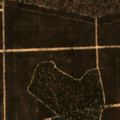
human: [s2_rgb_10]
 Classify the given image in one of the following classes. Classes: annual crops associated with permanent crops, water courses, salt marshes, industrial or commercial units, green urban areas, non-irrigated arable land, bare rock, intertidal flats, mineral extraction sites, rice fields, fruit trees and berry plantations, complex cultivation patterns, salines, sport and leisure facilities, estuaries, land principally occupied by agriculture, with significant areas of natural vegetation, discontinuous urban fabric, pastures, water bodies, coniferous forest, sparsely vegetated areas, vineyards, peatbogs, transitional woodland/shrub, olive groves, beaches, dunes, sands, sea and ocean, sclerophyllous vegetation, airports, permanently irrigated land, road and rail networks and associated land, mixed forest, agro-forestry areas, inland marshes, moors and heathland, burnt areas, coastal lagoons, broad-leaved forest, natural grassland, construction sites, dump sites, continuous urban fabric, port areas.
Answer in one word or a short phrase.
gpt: agro-forestry areas, broad-leaved forest, mixed forest